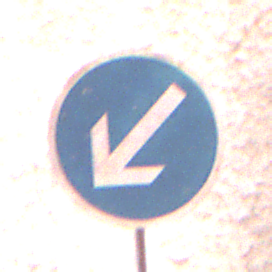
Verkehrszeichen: VorgeschriebeneVorbeifahrtLinks
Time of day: MorningAfternoon
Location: Outdoor (Urban)
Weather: Clear
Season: NotSpecified
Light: Natural